Question: Here, the blue line is the polygon-edge to be clipped. Yellow, line is the edge from a clipping polygon.
'''
//Sutherland-Holdgman Line Clipping
#include "Line2d.h"
#include "Rectangle2d.h"
#include "Coordinates2d.h"
#include "Bits.h"
#include "Polygon2d.h"
#include <list>
typedef enum PointPosition
{
Left, Right
} PointPosition;
typedef enum LinePosition
{
CompletelyOut, CompletelyIn, ClippingCandidate, ClippingCandidateExtended
} LinePosition;
void EnumToString(LinePosition lnPos)
{
switch(lnPos)
{
case CompletelyOut:
std::cout<<lnPos<<". CompletelyOut";
break;
case CompletelyIn:
std::cout<<lnPos<<". CompletelyIn";
break;
case ClippingCandidate:
std::cout<<lnPos<<". ClippingCandidate";
break;
case ClippingCandidateExtended:
std::cout<<lnPos<<". ClippingCandidateExtended";
break;
}
}
class ClippingPolygon2d
{
private:
Rectangle2d rectangle;
Polygon2d polygon;
PointPosition CheckPointAgainstALine(Line2d line, Point2d pt)
{
double c = (((line.GetEnd().x - line.GetStart().x)
*(pt.y - line.GetStart().y))
-((line.GetEnd().y - line.GetStart().y)
*(pt.x - line.GetStart().x)));
if(c>=0) return Left;
else return Right;
}
public:
LinePosition CheckLineAgainstEdge(Line2d polygonEdge, Line2d line)
{
LinePosition linePosition;
PointPosition startPoint = CheckPointAgainstALine(polygonEdge, line.GetStart());
PointPosition endPoint = CheckPointAgainstALine(polygonEdge, line.GetEnd());
if(startPoint==Left && endPoint==Left)
{
linePosition = CompletelyOut;
}
else if(startPoint==Right && endPoint==Right)
{
linePosition = CompletelyIn;
}
else if(startPoint==Left && endPoint==Right)
{
linePosition = ClippingCandidateExtended;
}
else if(startPoint==Right && endPoint==Left)
{
linePosition = ClippingCandidate;
}
return linePosition;
}
};
int main()
{
Coordinates2d::ShowWindow("Sutherland-Hodgeman Line Clipping");
ClippingPolygon2d clip;
Line2d edge(Point2d(20,20), Point2d(160,140));
Line2d ln(Point2d(100,120), Point2d(100,140));
LinePosition lnPos = clip.CheckLineAgainstEdge(edge, ln);
EnumToString(lnPos);
Coordinates2d::Draw(edge, Blue);
Coordinates2d::Draw(ln, Yellow);
Coordinates2d::Wait();
return 0;
}
'''

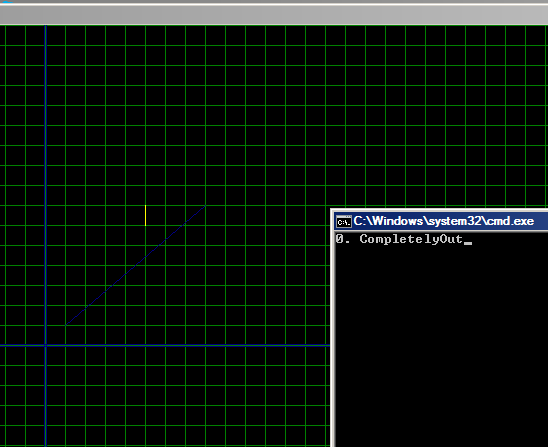
Answer: You can use a 'std::vector' without initializing its size and it supports random access. To add to an empty 'std::vector' use 'push_back'
'''
std::vector<MyType> vec;
vec.push_back(MyType(10, 'a', "Hi"));
vec.push_back(MyType(20, 'b', "Hello"));
vec.push_back(MyType(30, 'c', "Bye"));
MyType t = vec[1];//20,'b', "Hello"...
'''
: This answer is for the question that was originally asked.